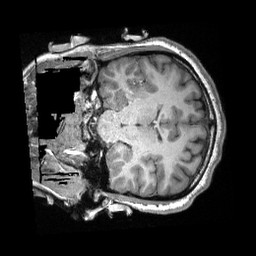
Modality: T1w
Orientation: coronal
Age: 20
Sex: female